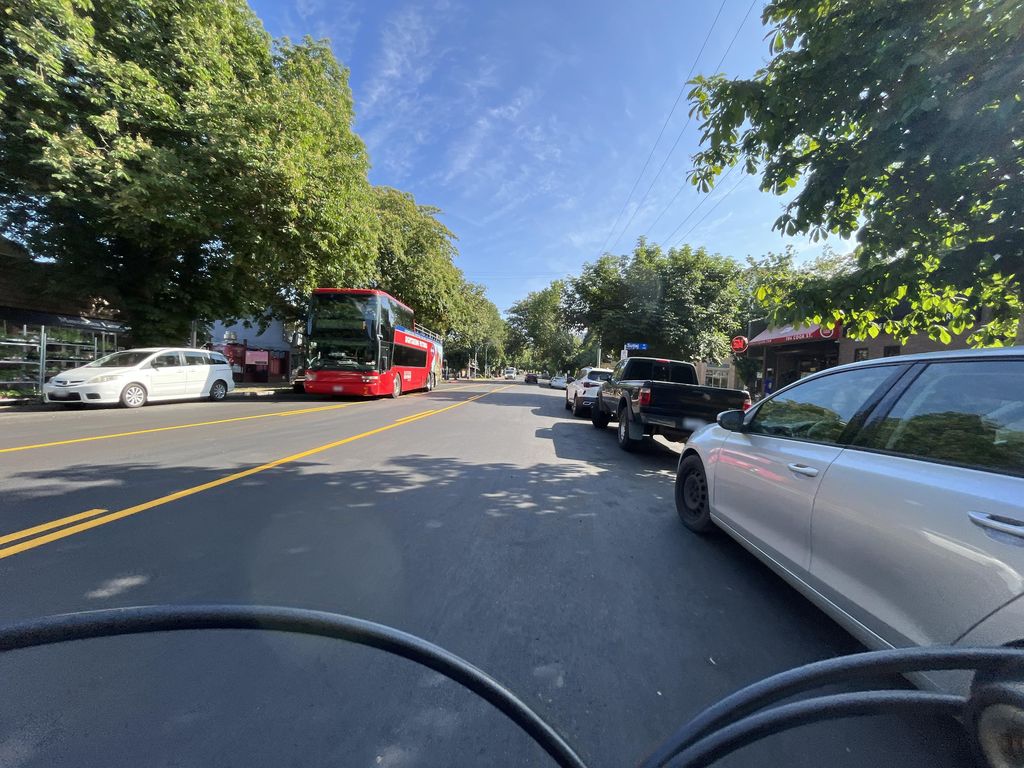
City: victoria